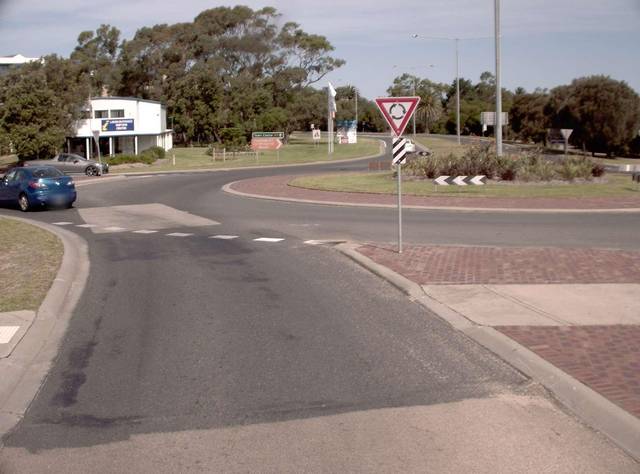
Region: Australia
Coordinates: -37.882, 147.972